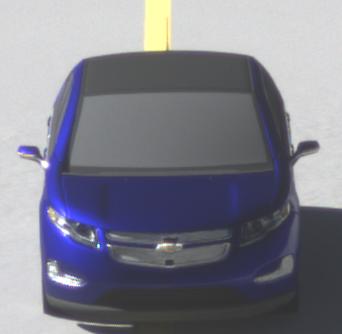
Make: Chevrolet
Model: Volt
Detailed model: Volt
Model produced from: 2011/11
Model produced until: 2014/08
Doors: 5
Color: blue
Road condition: dry road
Daytime: morning or afternoon
Contrast: high contrast